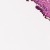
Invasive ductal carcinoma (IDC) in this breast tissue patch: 0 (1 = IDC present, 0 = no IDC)